Question: My App has been localised for English (primary) plus Italian, Dutch and Spanish, but when I come to provide metadata for each in iTunes Connect the only options listed are as per the screen shot. According to the Apple there are 28 supported languages. How do I access them?

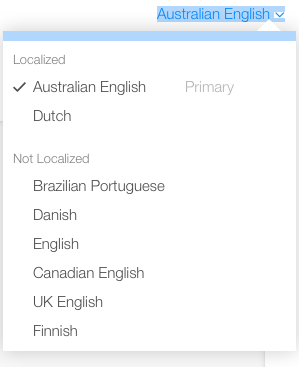
Answer: This might sound like a silly answer, but you need to scroll down. It is actually a longer list of languages, but this is not made clear in the UI. I have made this error myself.
You will find Italian and other languages after the Finnish language.